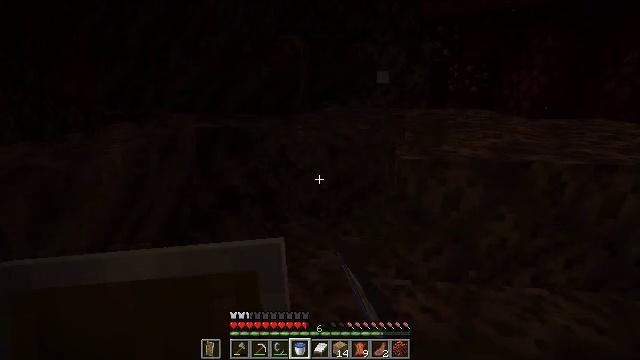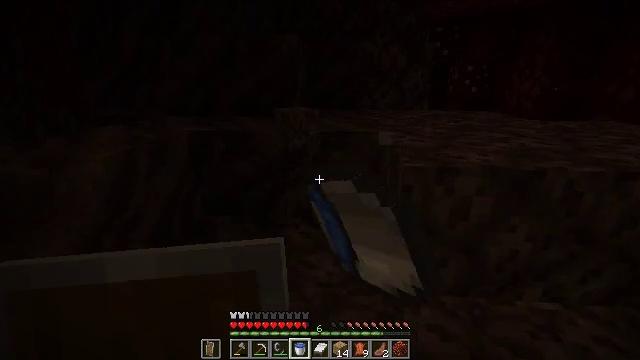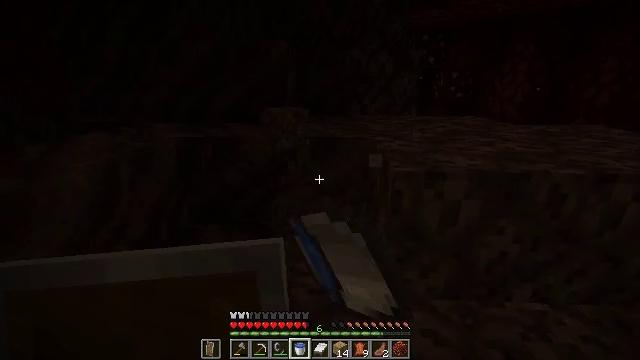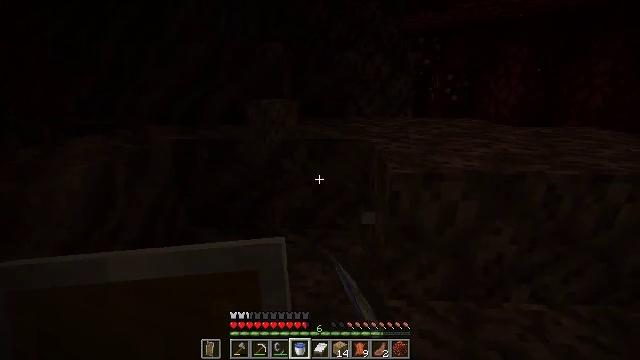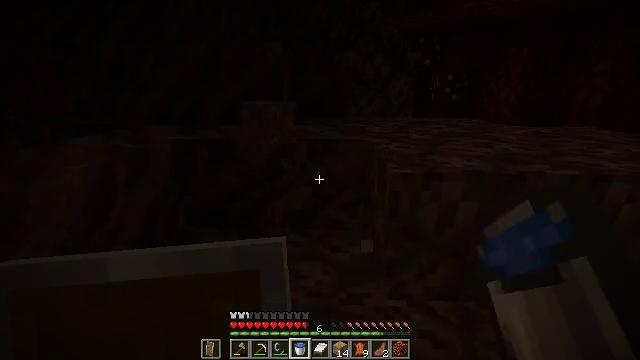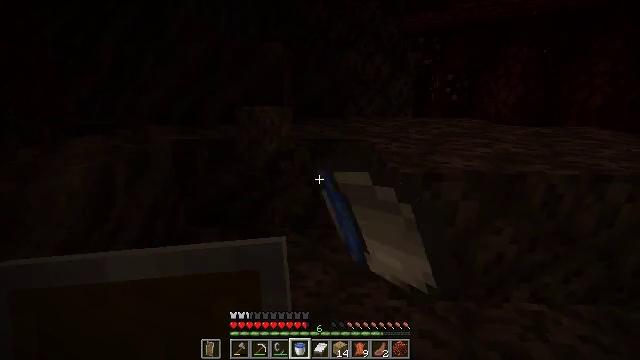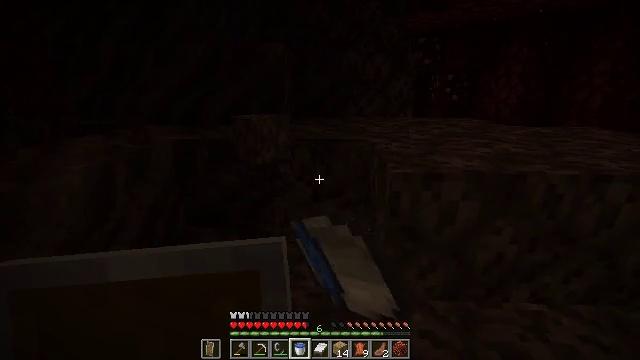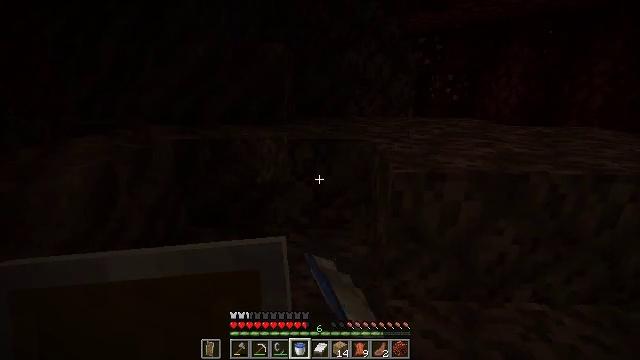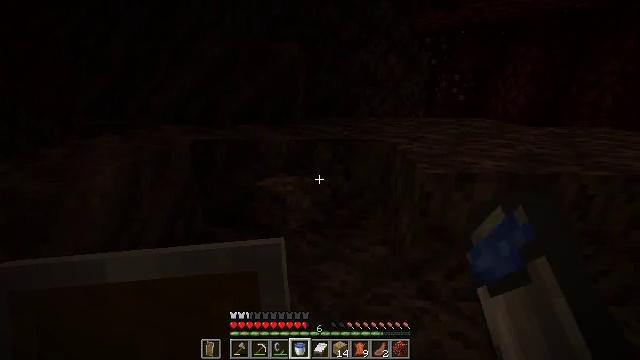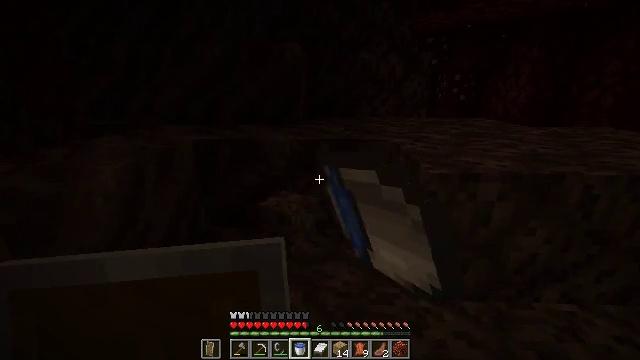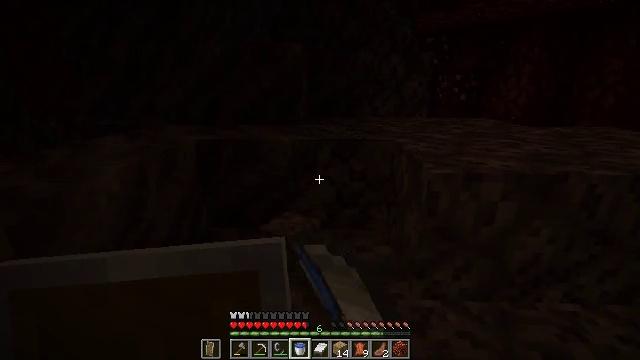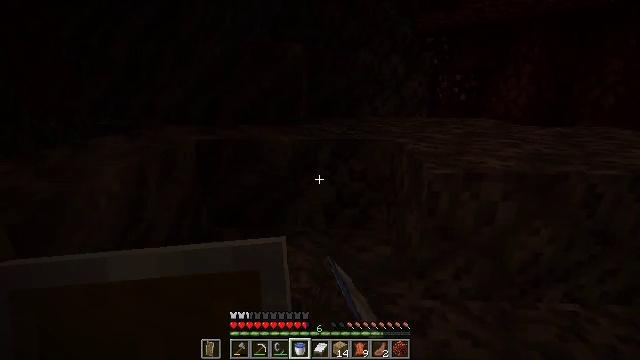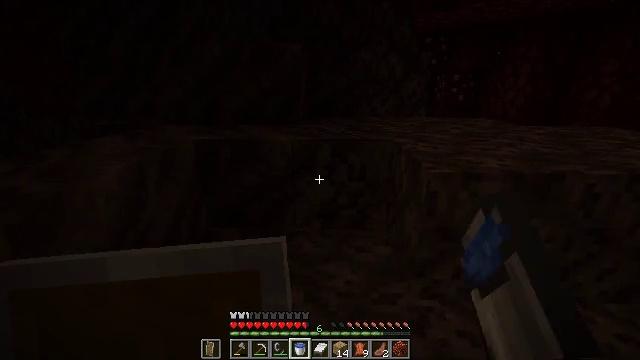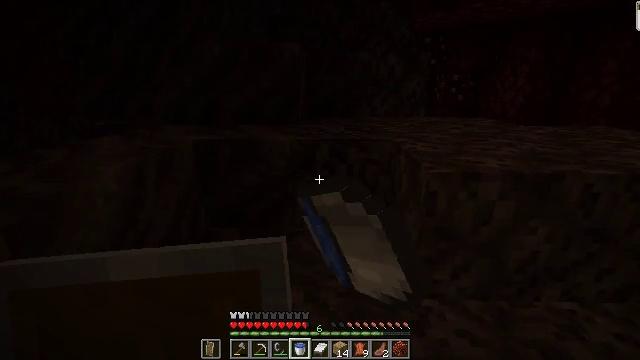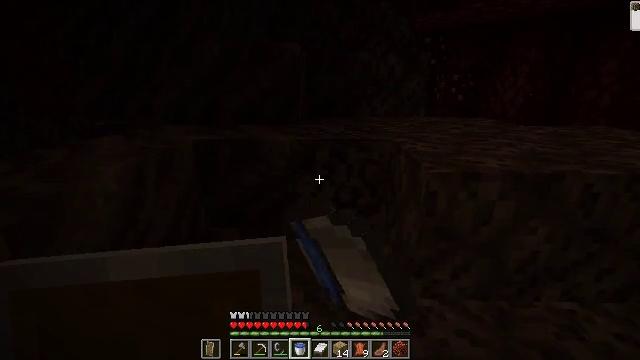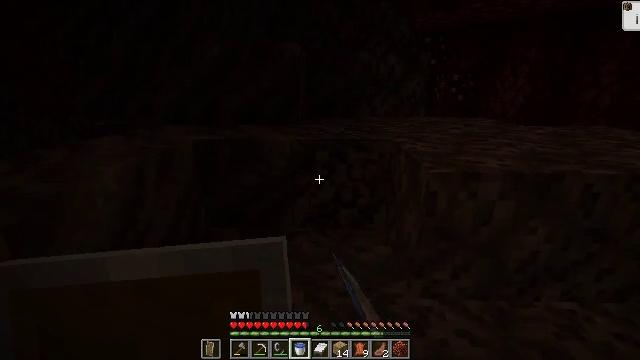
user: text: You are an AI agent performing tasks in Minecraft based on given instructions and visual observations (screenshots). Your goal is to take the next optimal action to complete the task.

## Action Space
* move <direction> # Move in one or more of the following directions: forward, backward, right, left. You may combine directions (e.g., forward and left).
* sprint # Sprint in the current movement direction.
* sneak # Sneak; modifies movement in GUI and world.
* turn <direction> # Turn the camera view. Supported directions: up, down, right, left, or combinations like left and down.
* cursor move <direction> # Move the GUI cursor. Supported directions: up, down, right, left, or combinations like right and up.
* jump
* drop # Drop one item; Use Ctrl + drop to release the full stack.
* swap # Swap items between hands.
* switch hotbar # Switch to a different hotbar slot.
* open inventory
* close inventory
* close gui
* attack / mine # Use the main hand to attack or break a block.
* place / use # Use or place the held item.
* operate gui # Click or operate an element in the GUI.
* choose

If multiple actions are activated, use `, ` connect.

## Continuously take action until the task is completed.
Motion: motion action
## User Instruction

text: Remove layers of soul soil.
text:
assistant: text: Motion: attack / mine
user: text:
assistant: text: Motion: turn right and up, attack / mine
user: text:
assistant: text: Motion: attack / mine
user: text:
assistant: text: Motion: attack / mine
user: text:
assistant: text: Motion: attack / mine
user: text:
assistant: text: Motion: attack / mine
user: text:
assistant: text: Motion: move left, attack / mine
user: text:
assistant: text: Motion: move left, attack / mine
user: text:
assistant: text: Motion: attack / mine
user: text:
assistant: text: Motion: attack / mine
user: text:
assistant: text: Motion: attack / mine
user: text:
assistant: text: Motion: attack / mine
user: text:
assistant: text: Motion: attack / mine
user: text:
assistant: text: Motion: attack / mine
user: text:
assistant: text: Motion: attack / mine
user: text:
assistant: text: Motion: move forward, attack / mine
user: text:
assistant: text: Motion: move forward, attack / mine
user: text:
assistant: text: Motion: move forward, turn left, attack / mine
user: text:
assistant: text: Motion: move forward, turn left, attack / mine
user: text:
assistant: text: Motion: move forward, turn left, attack / mine
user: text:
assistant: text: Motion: turn left, attack / mine
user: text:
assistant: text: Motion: turn left, attack / mine
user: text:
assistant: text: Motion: attack / mine
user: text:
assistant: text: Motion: attack / mine
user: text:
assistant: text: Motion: attack / mine
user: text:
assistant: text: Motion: attack / mine
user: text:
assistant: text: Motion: attack / mine
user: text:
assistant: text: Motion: attack / mine
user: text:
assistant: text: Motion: attack / mine
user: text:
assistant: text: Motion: attack / mine